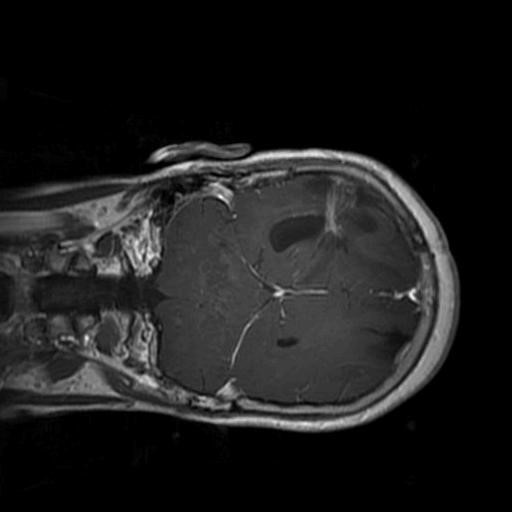
Label: brain_glioma